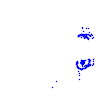
Particle: kaon